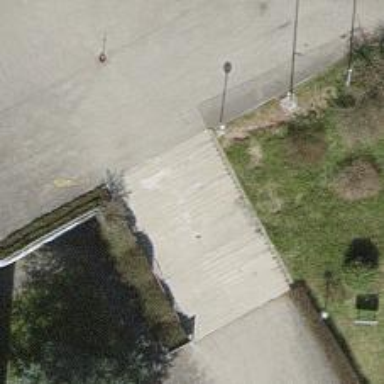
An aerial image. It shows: Set of concrete steps.